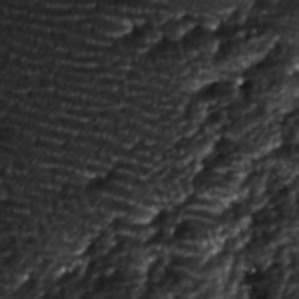
Label: frost